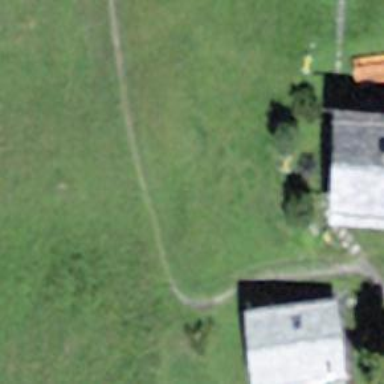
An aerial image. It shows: Isolated dwelling in remote location.